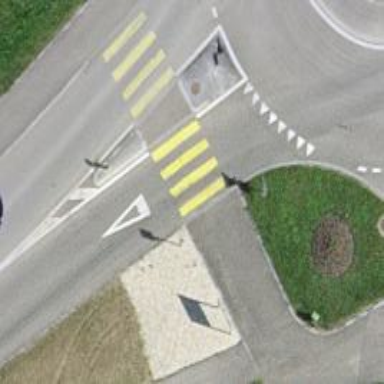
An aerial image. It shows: Zebra crossing on the road.